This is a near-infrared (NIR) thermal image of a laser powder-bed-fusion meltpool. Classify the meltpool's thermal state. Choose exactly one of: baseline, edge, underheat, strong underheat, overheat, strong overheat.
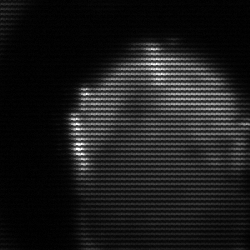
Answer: edge